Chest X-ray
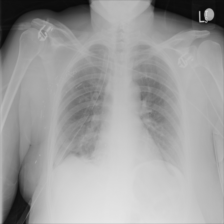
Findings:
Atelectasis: positive
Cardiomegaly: negative
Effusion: negative
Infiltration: negative
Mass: negative
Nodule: negative
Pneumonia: negative
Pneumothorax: positive
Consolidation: negative
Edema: negative
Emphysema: negative
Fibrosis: negative
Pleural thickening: negative
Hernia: negative